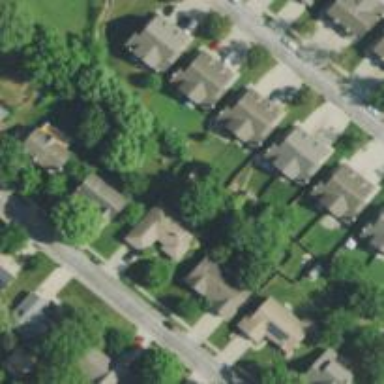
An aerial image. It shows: Single-family residential area.